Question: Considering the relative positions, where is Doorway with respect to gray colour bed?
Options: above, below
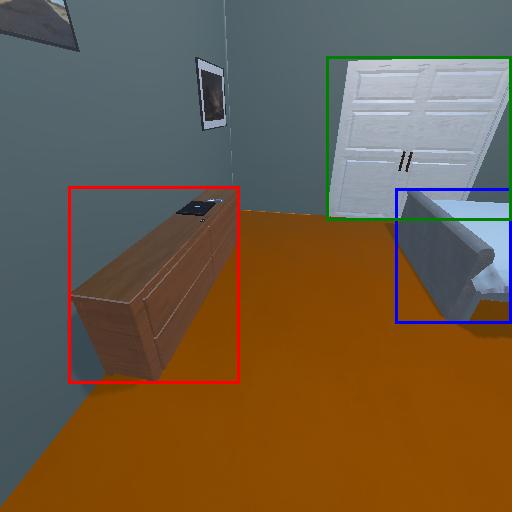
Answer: above